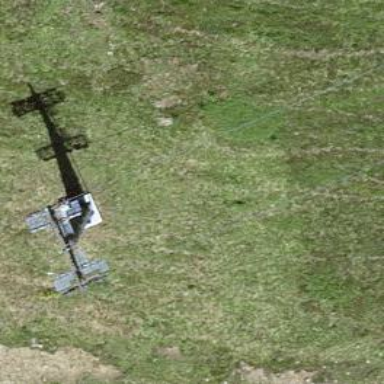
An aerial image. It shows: Pylon for aerialway.